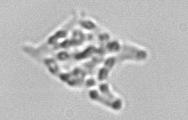
Label: Eucampia